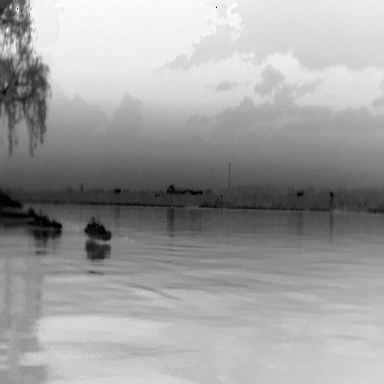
There are two warships in the infrared image.